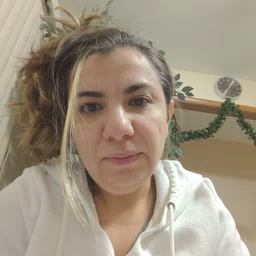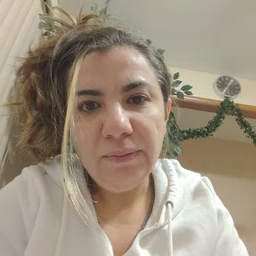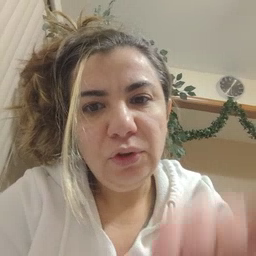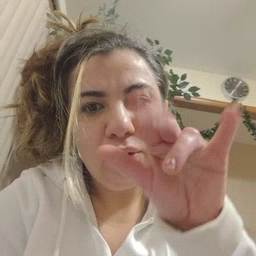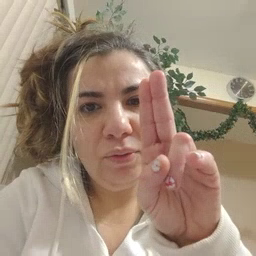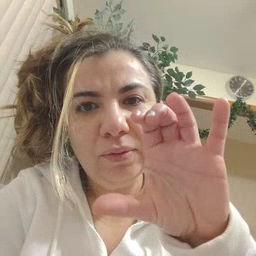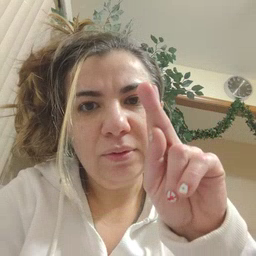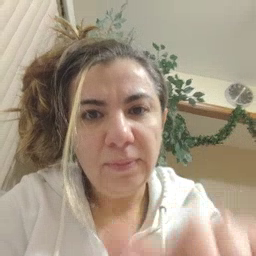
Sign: yucky